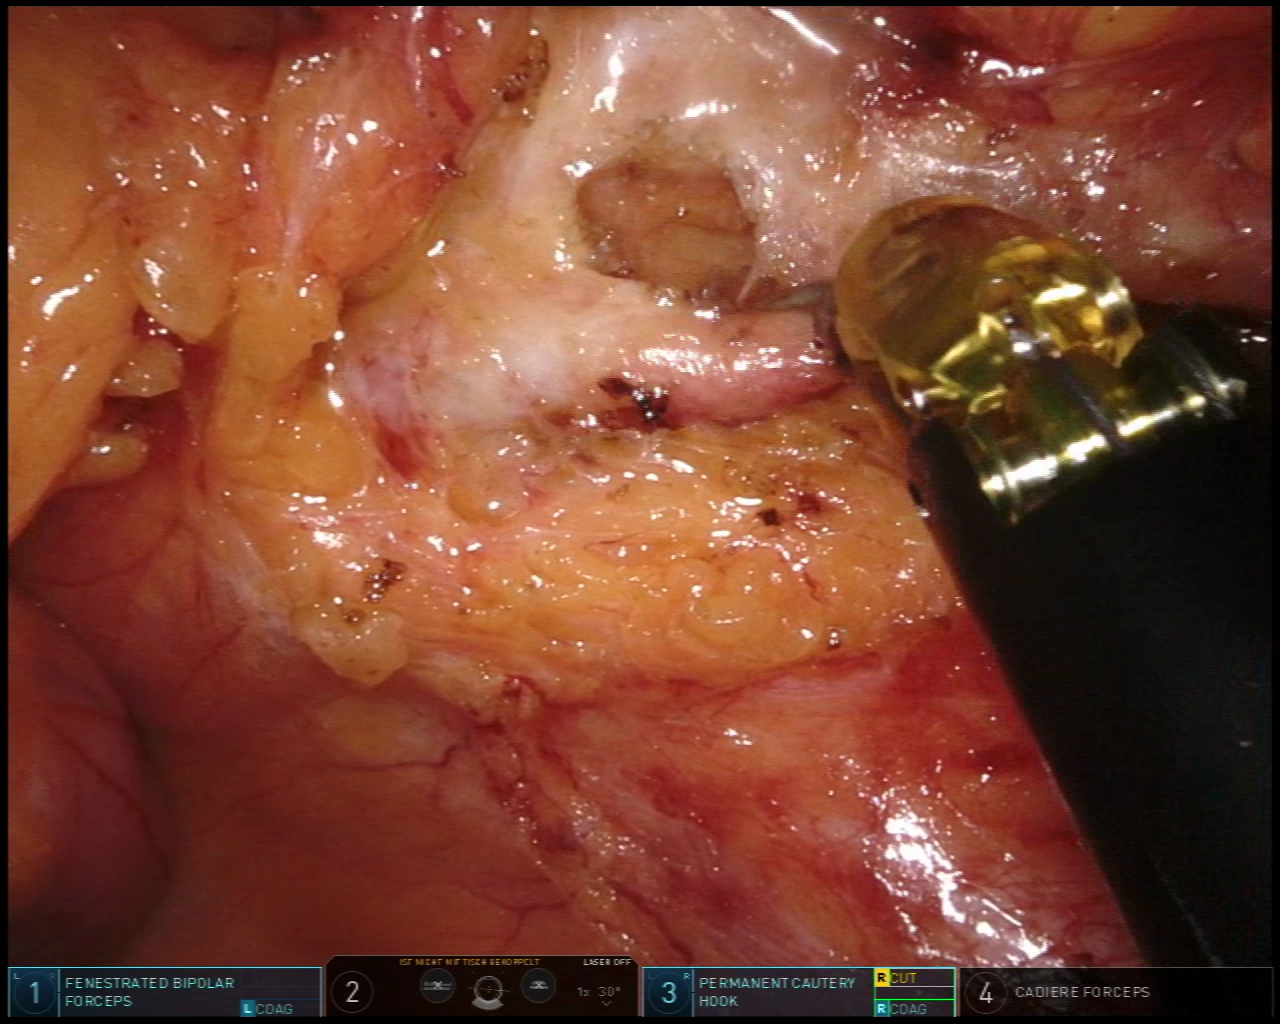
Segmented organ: inferior_mesenteric_artery
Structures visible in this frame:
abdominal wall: no
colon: no
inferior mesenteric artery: yes
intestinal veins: no
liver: no
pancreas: no
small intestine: yes
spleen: no
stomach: no
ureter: no
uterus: no
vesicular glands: no